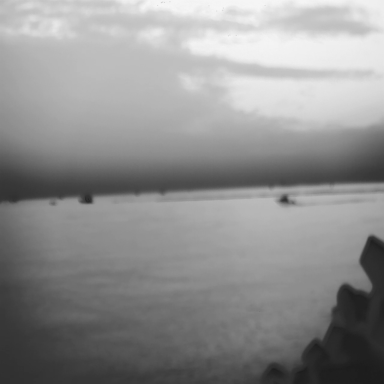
There are six objects shown in the infrared image, including five bulk_carriers, and a canoe.